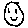
Label: smiley face